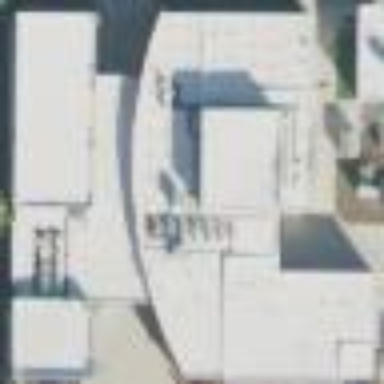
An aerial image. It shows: Commercial building.